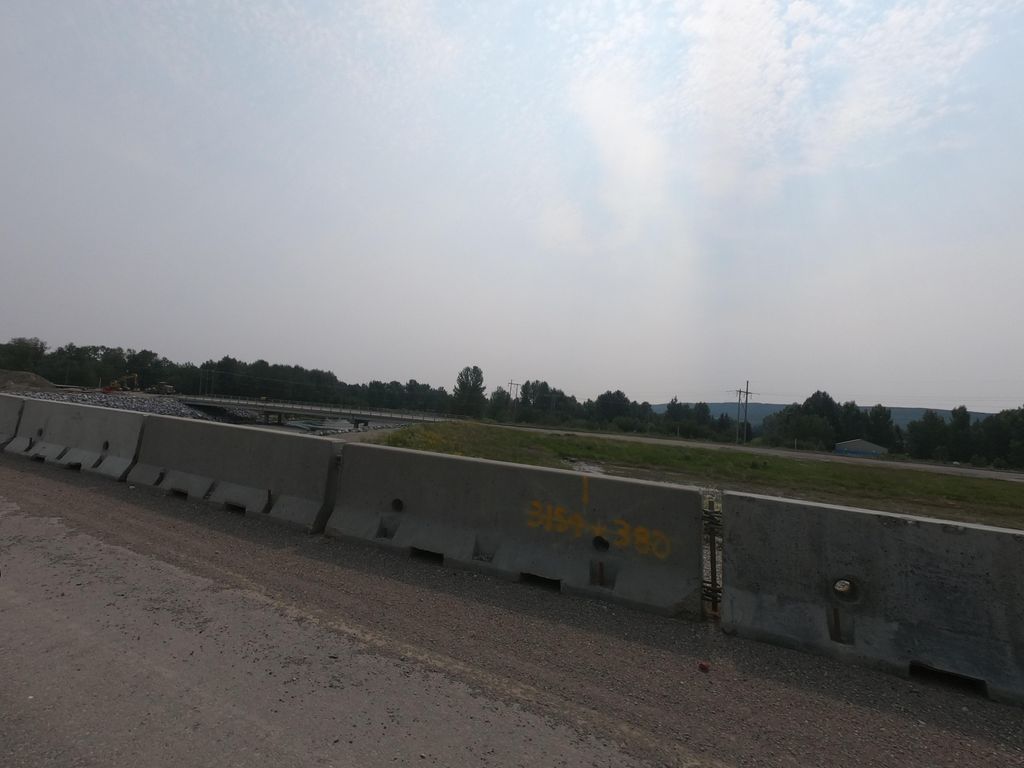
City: calgary